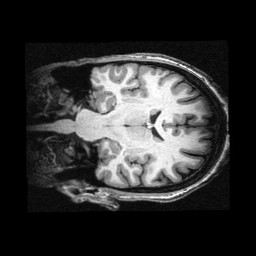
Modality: T1w
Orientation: coronal
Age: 26
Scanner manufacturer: siemens
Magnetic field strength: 3 T
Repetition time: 2.3 s
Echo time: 0.00336 s